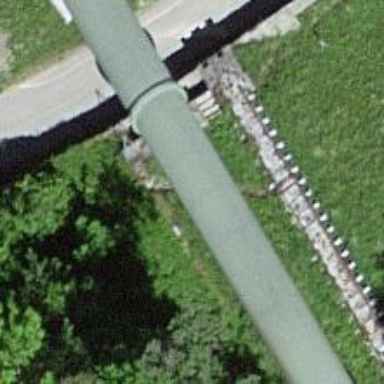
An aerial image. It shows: Man-made water pipeline.